Question: Hopefully this is a straight-forward question. I'm not sure where there error is--it seems like a'R' is not working here. I've restarted 'R' and reproduced the error, so I'm not sure what's going on.
I have some data, and am trying to produce a halfnormal plot for the effects. Ho-hum, everything's going fine... except the most significant effect isn't showing up in my half normal plot:
'''
# load data
dat2 <- read.table("http://www.stat.ucla.edu/~hqxu/stat201A/data/solder2.dat")
# required library
library(faraway)
# rename vars
names(dat2) <- tolower(names(dat2))
# create full model
a1.1 <- aov(defects ~ a + b + c + d + e + f + g + h + a:b + a:e + a:f + a:g + a:h +
b:f + b:g + b:h + c:f + c:g + c:h + d:f + d:g + d:h + e:f + e:g + e:h,data=dat2)
# plot effects
halfnorm(a1.1$coef[-1], nlab= length(a1.1$coef[-1])/3-1, labs= names(a1.1$coef[-1]),
ylab= "abs|Factor Effects|",
main= "Half Normal Plot") + qqline(abs(a1.1$coef[-1]))
'''

As you can see, my plot is missing effect C. The largest one. Please let me know if you're not able to reproduce this error. It seems very odd to me.
'''
# effects from the model, descending
a1.1$coef[-1][order(abs(a1.1$coef[-1]), decreasing=T)][1:10]
c a e a:h b:f c:f a:f c:g c:h a:g
56.875 -27.500 22.750 13.125 -13.000 -12.750 12.500 12.375 7.375 7.000
'''
As expected, and noted below, this was simple. Here's the correct code:
'''
halfnorm(a1.1$coef[-1], nlab= round(length(a1.1$coef[-1])/3,0), labs= names(a1.1$coef[-1]),
ylab= "abs|Factor Effects|",
main= "Half Normal Plot") + qqline(abs(a1.1$coef[-1]))
'''
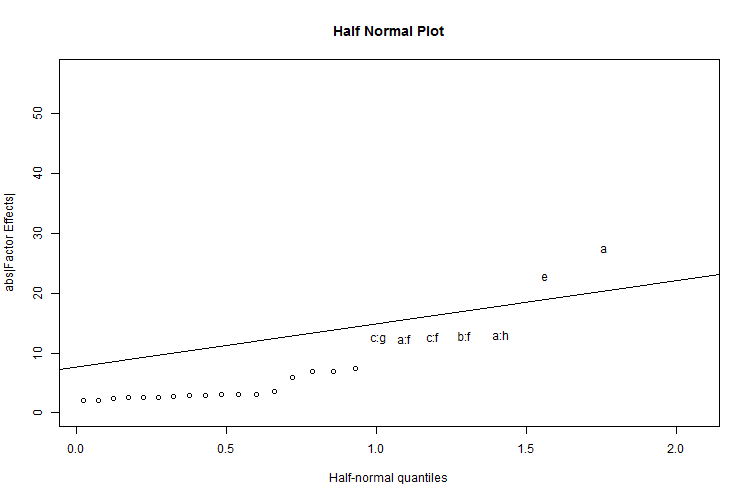
Answer: Your value of nlab doesn't end up being an integer. Looking at the code this gives the function an issue and in some cases causes the last effect to not get a label. If you round the value or just set it directly to an integer your problem goes away.